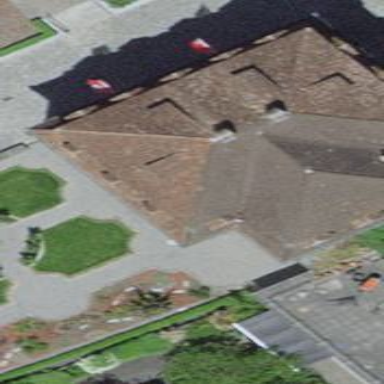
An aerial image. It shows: Village town hall building.